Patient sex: M
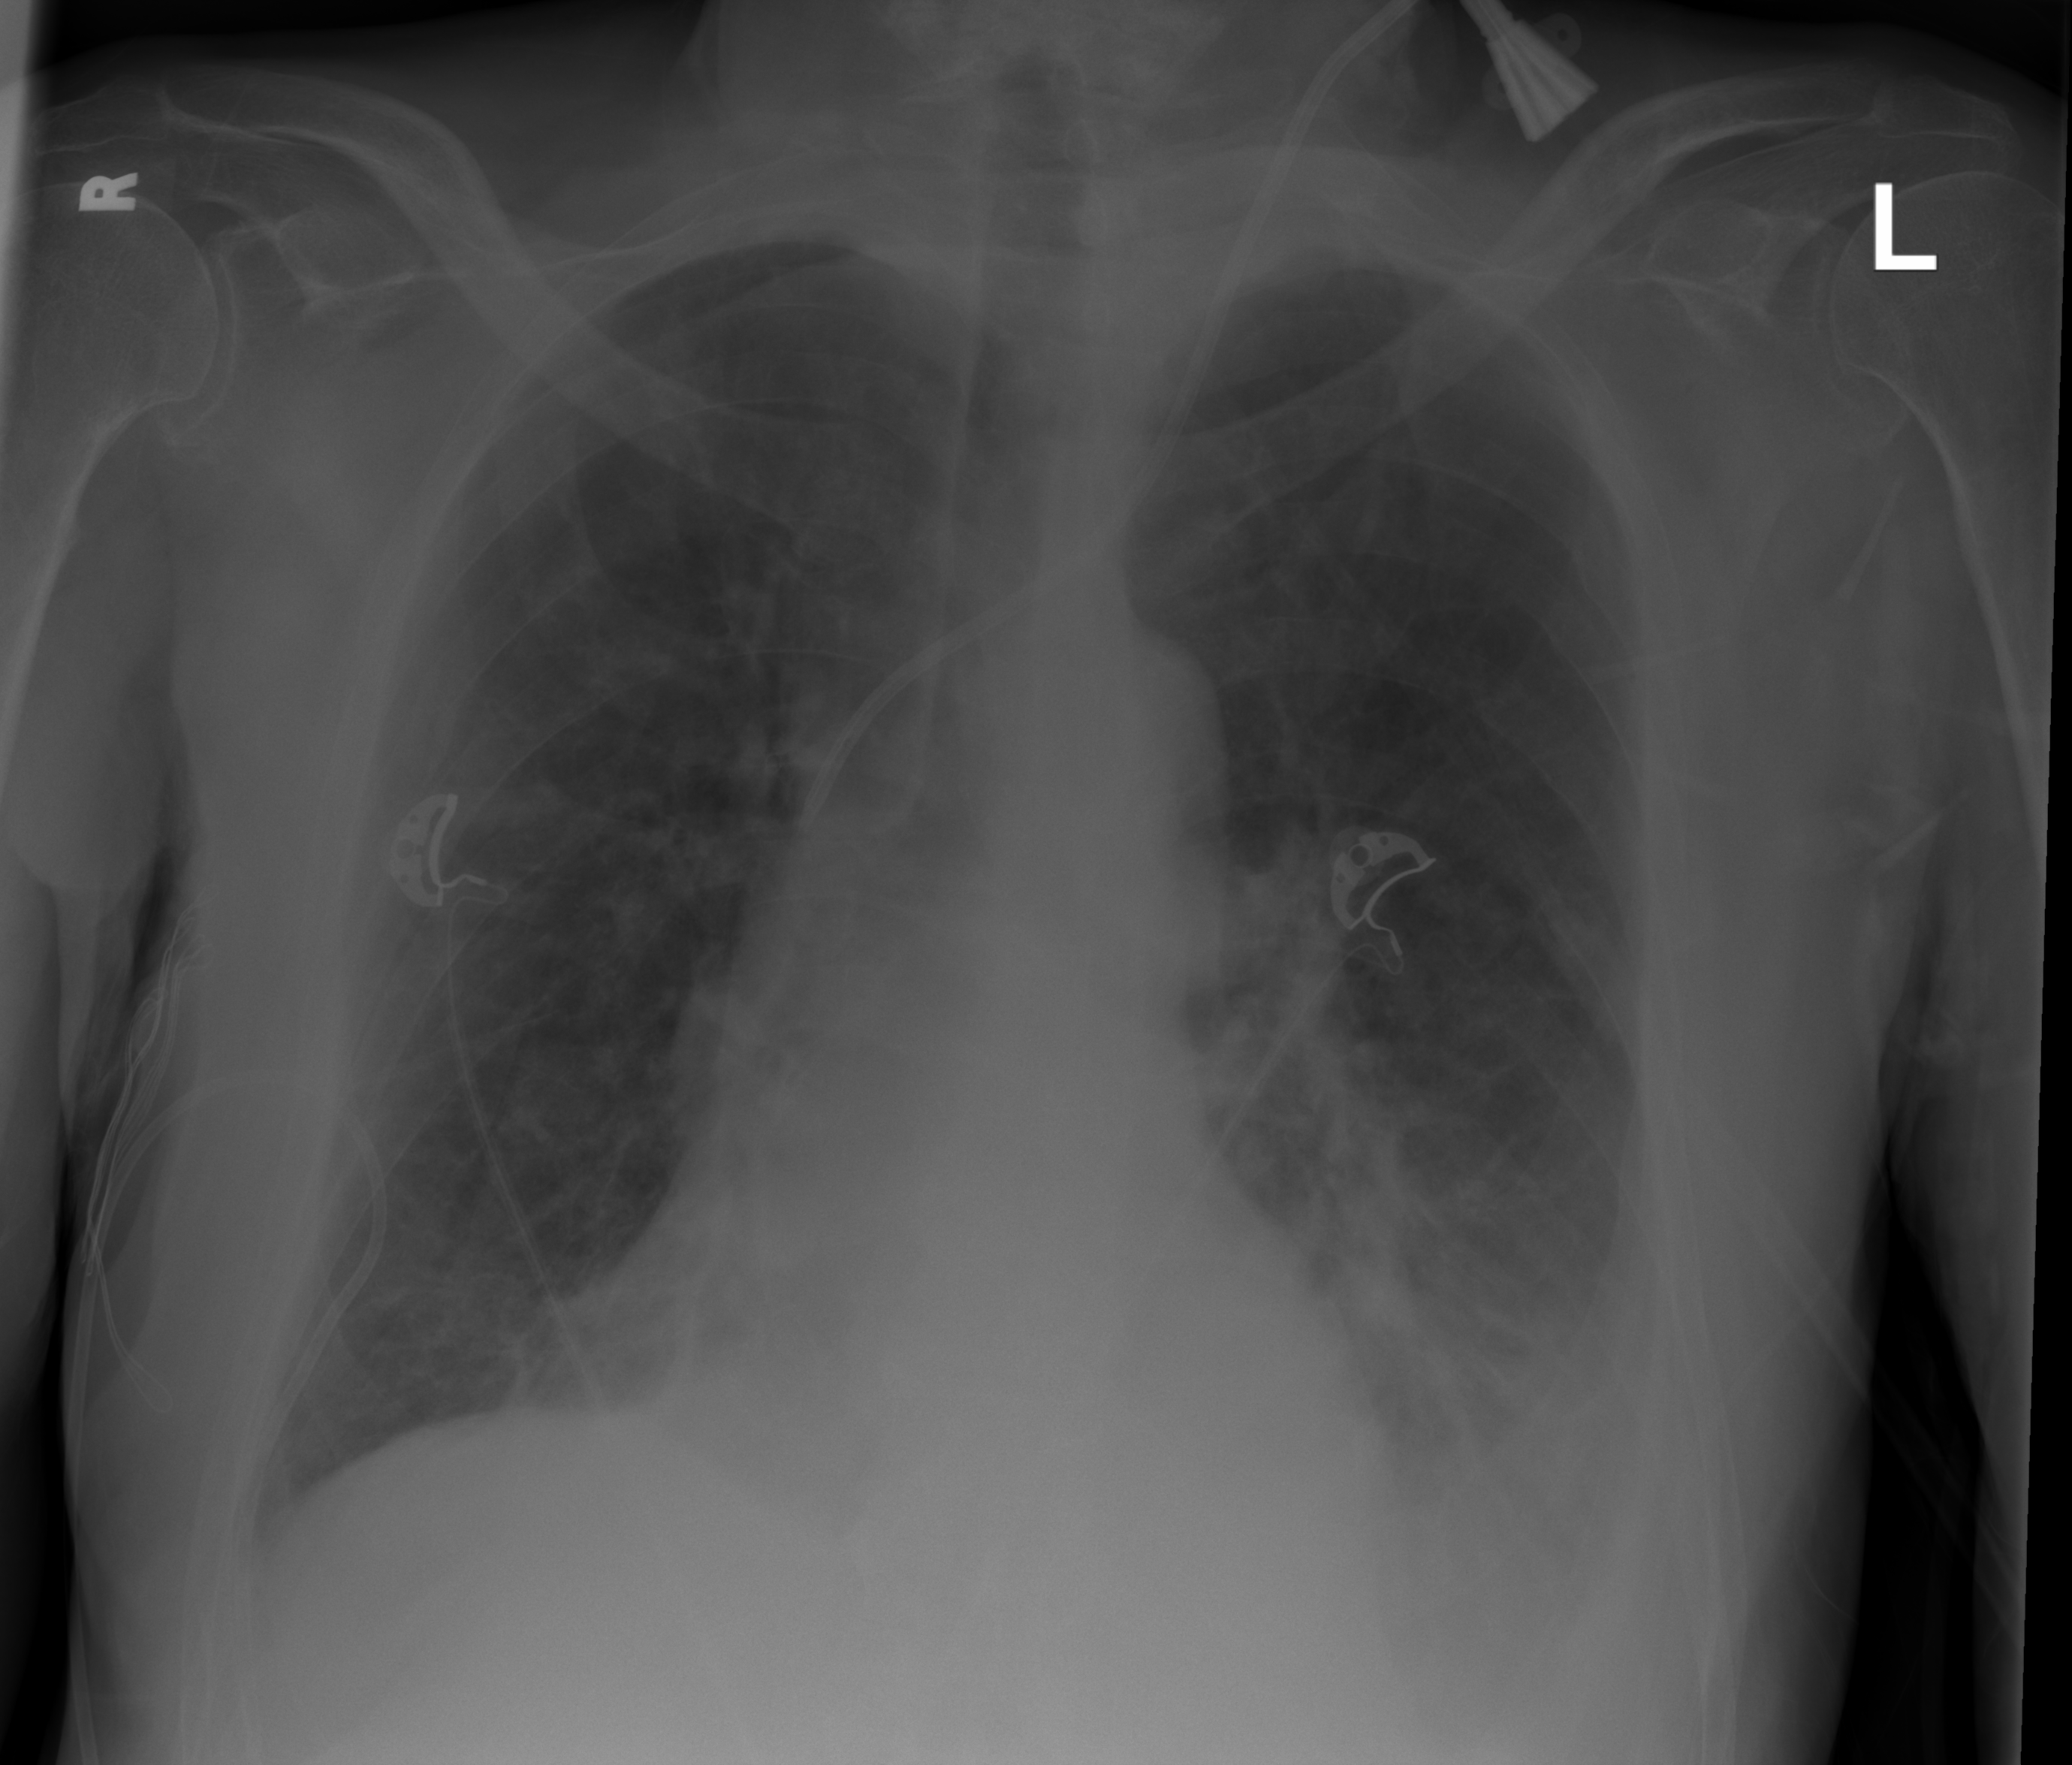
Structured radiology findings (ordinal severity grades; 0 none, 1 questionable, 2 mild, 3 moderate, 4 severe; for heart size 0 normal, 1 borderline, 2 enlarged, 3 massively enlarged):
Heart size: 1
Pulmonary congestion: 2
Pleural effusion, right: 0
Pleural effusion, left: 2
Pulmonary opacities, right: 2
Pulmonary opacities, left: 2
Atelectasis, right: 2
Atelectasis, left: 2